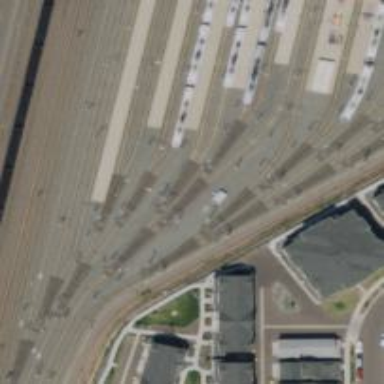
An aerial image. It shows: Light rail yard with electrified contact lines.